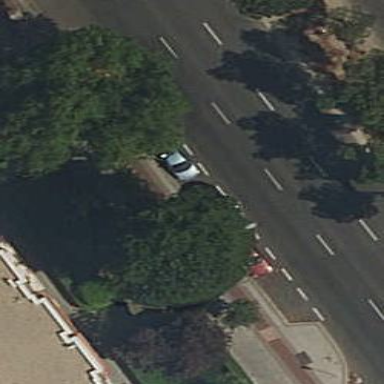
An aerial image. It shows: Garden with kerb barrier.